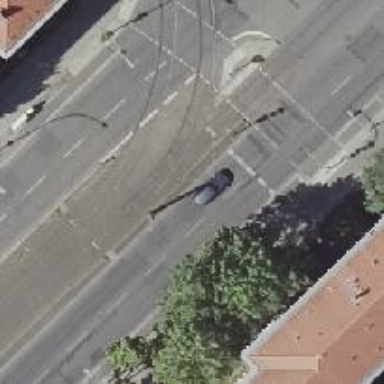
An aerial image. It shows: Road with traffic signals.